【题型】证明题　【知识点】立体几何　【难度】easy
如图，$P$ 是圆锥的顶点，$O$ 是底面圆心，$AB$ 是底面直径，且 $AB=2$。

(1)若直线 $PA$ 与圆锥底面所成角为 $\frac{\pi}{3}$，求圆锥的侧面积；

(2)已知 $Q$ 是母线 $PA$ 的中点，点 $C, D$ 在底面圆周上，且弧 $AC$ 的长为 $\frac{\pi}{3}$，$CD / \! / AB$。设点 $M$ 在线段 $OC$ 上，证明：直线 $QM / \! /$ 平面 $PBD$。
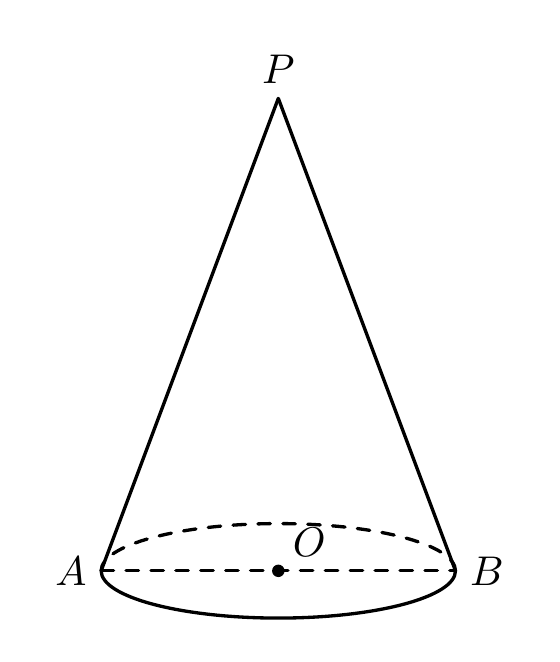
【解答】
【详解】(1) 由题知，$\angle PAB = \frac{\pi}{3}$，即轴截面 $\triangle ABP$ 是等边三角形，故 $PA = AB = 2$，

底面周长为 $2\pi \times 1 = 2\pi$，则侧面积为：$\frac{1}{2} \times 2 \times 2\pi = 2\pi$；

(2) 由题知 $AQ = QP, AO = OB$，则根据中位线性质，$QO / \! / PB$，

又 $QO \not\subset \text{平面 } PBD, \, PB \subset \text{平面 } PBD$，则 $QO / \! / \text{平面 } PBD$。

由于 $\overset{\frown}{AC} = \frac{\pi}{3}$，底面圆半径是 $1$，则 $\angle AOC = \frac{\pi}{3}$，又 $CD / \! / AB$，则 $\angle OCD = \frac{\pi}{3}$，

又 $OC = OD$，则 $\triangle OCD$ 为等边三角形，则 $CD=1$，

于是 $CD / \! / BO$ 且 $CD = OB$，则四边形 $OBDC$ 是平行四边形，故 $OC / \! / BD$，

又 $OC \not\subset \text{平面 } PBD, \, BD \subset \text{平面 } PBD$，故 $OC / \! / \text{平面 } PBD$。

又 $OC \cap OQ = O, OC, OQ \subset \text{平面 } QOC$，

根据面面平行的判定，于是平面 $QOC / \! /$ 平面 $PBD$，

又 $M \in OC$，则 $QM \subset \text{平面 } QOC$，则 $QM / \! / \text{平面 } PBD$。

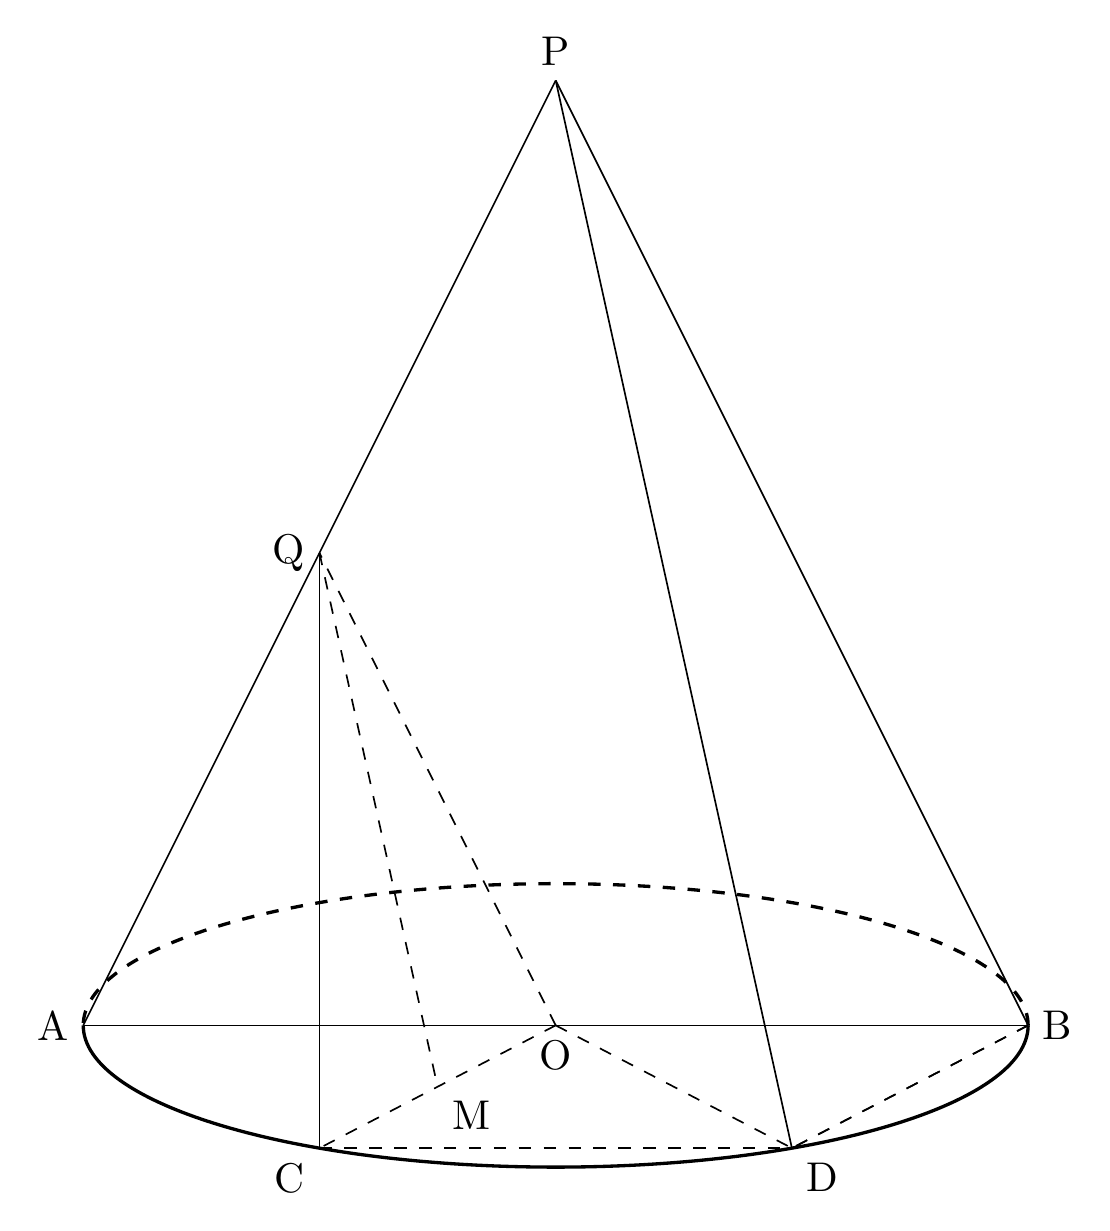